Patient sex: M
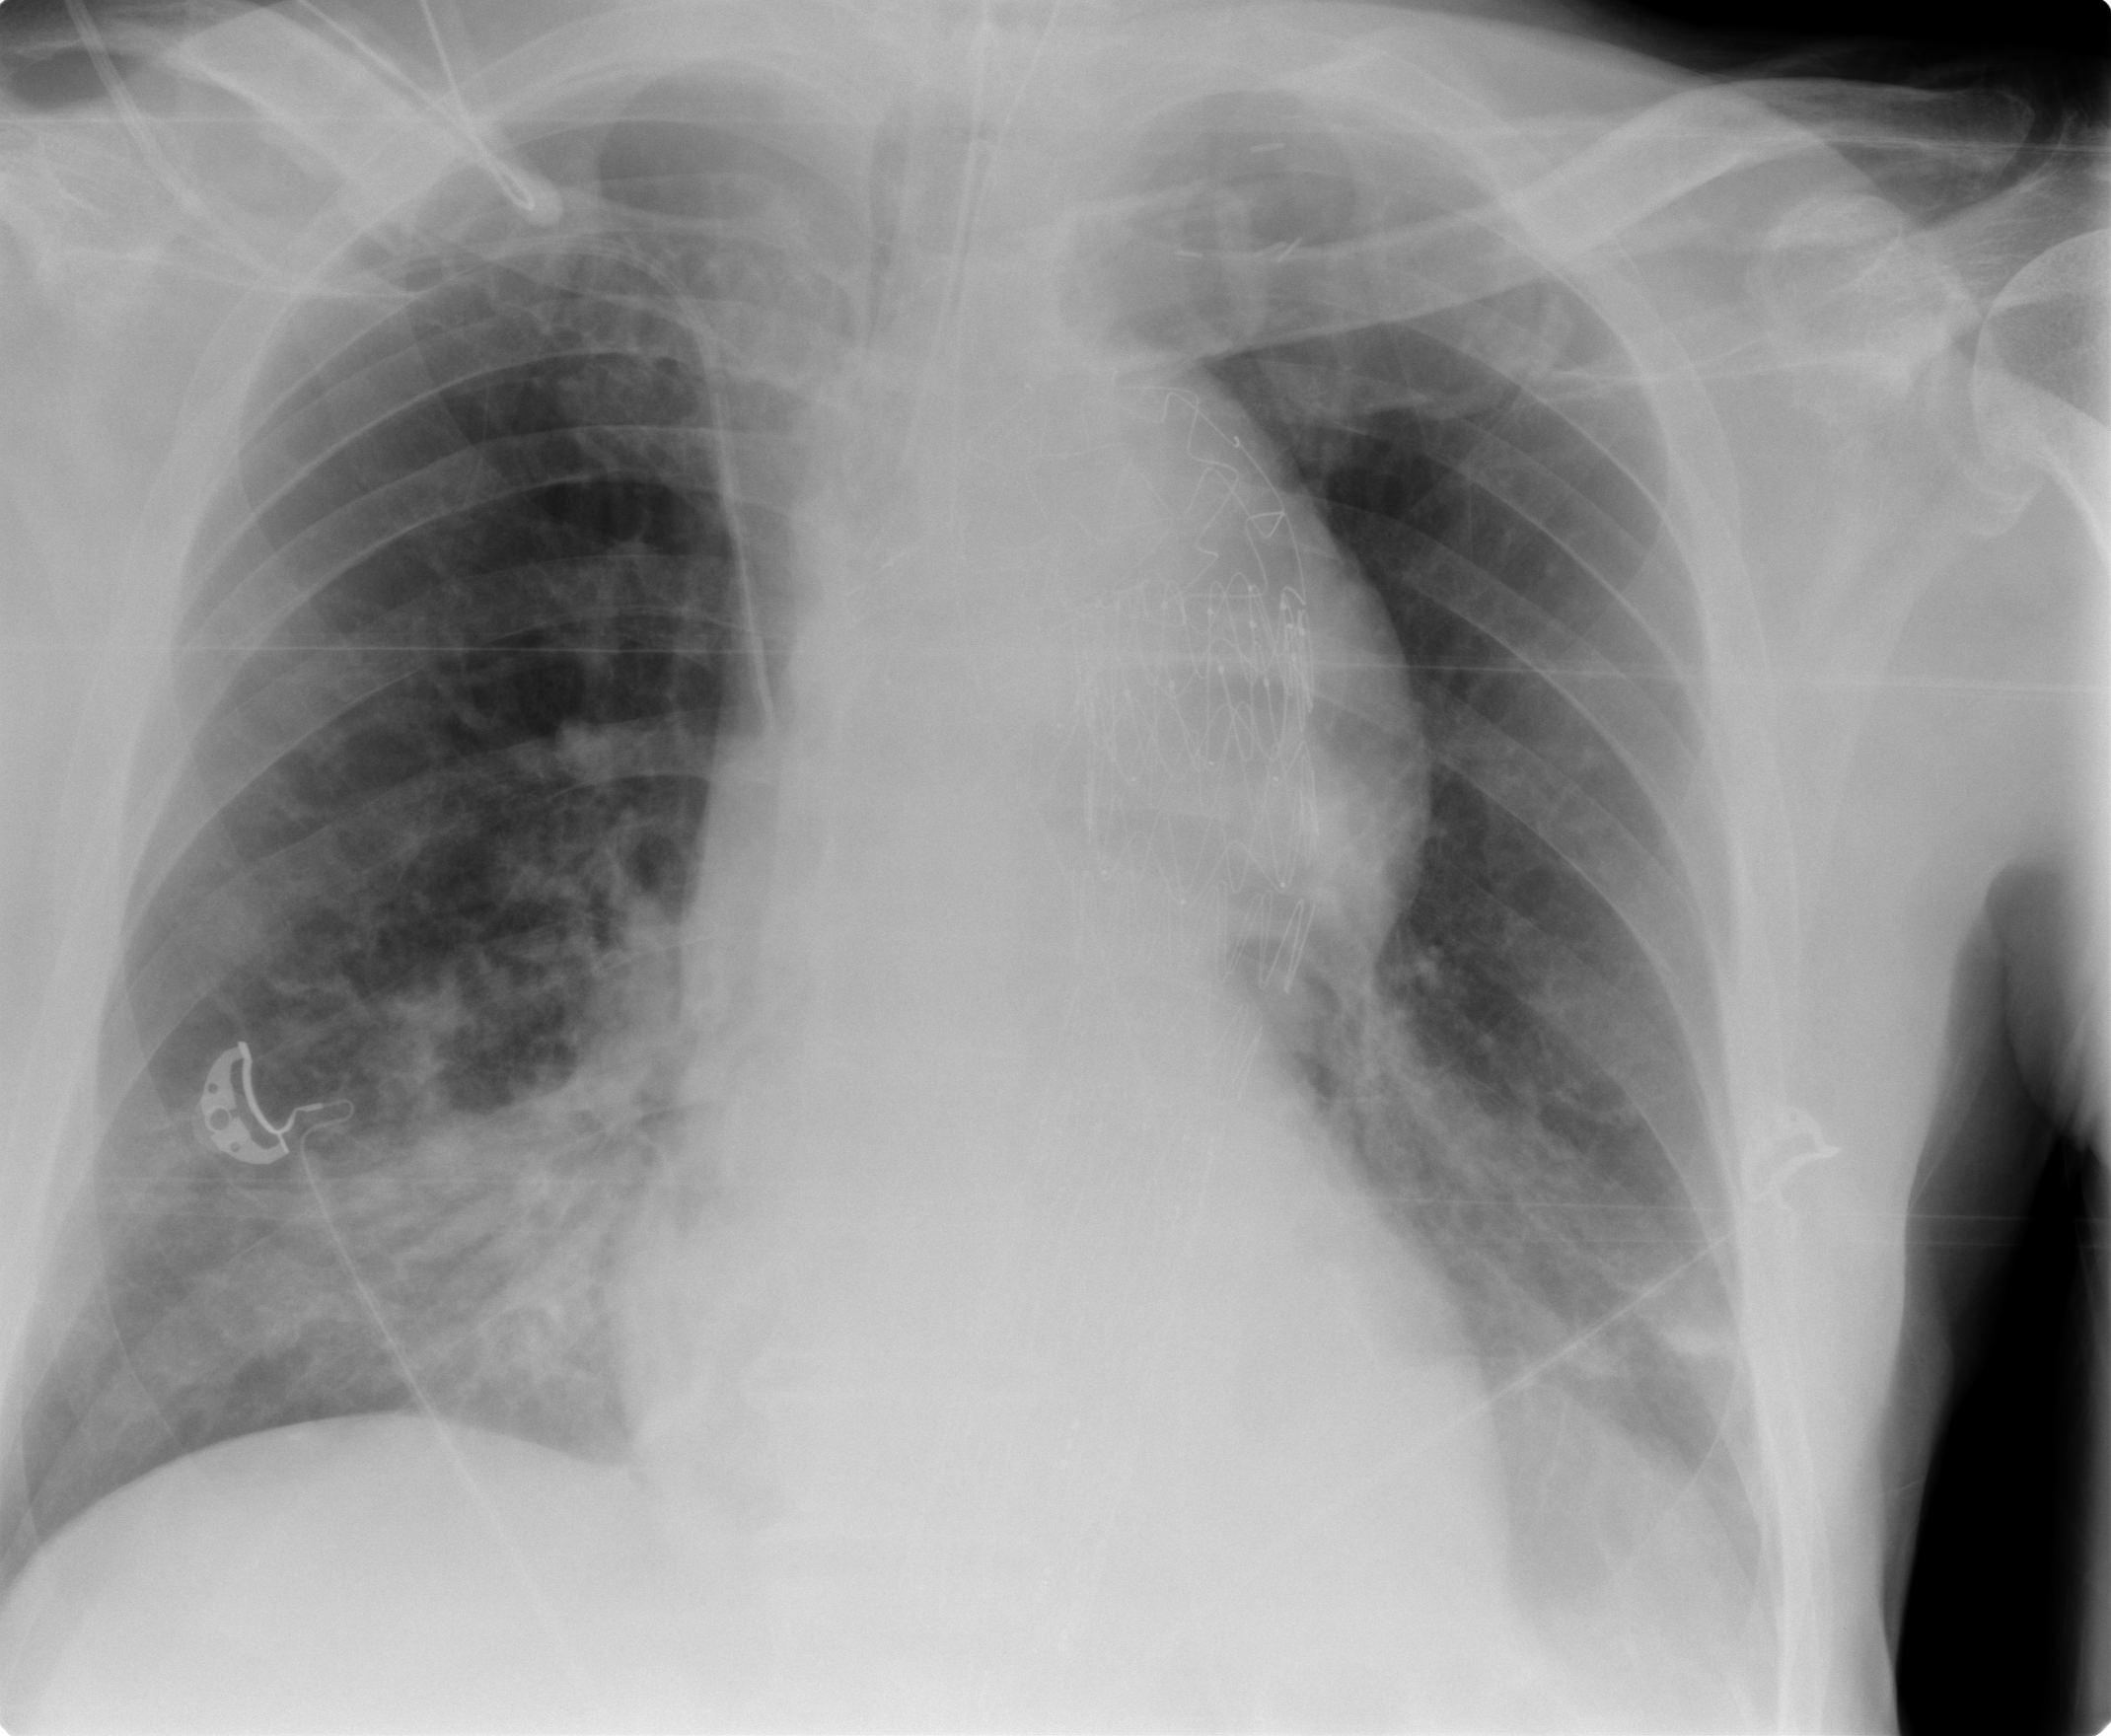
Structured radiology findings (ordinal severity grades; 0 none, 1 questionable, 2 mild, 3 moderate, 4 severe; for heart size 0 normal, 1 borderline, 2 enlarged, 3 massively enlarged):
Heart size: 0
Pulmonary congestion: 0
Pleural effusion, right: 0
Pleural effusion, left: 1
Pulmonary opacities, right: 3
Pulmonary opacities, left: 0
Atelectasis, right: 2
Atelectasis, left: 2